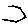
Label: hexagon